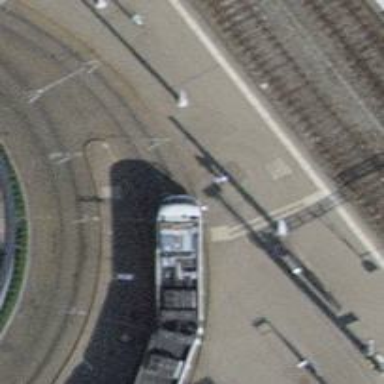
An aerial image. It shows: Tram stop with public transport stop position.